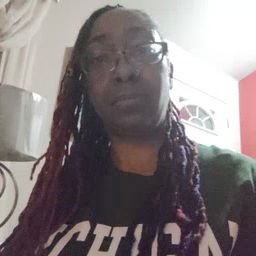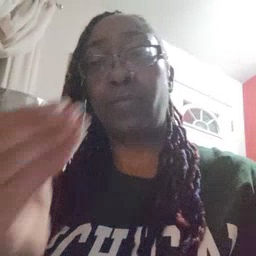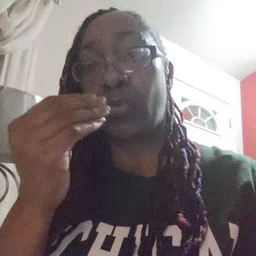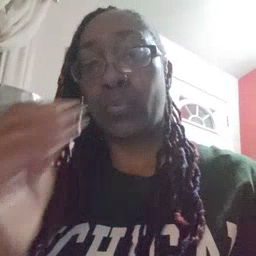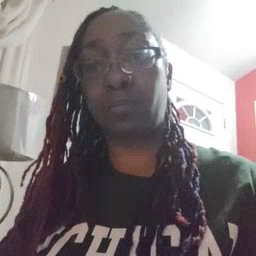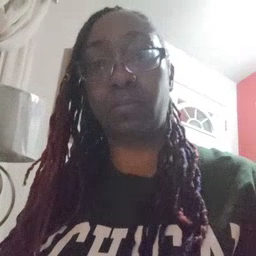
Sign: food